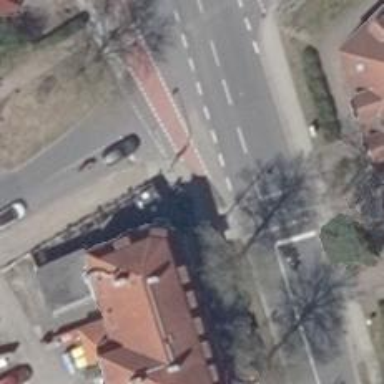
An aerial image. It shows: Restaurant.